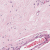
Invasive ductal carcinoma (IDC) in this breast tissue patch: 0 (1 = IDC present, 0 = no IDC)